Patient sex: F
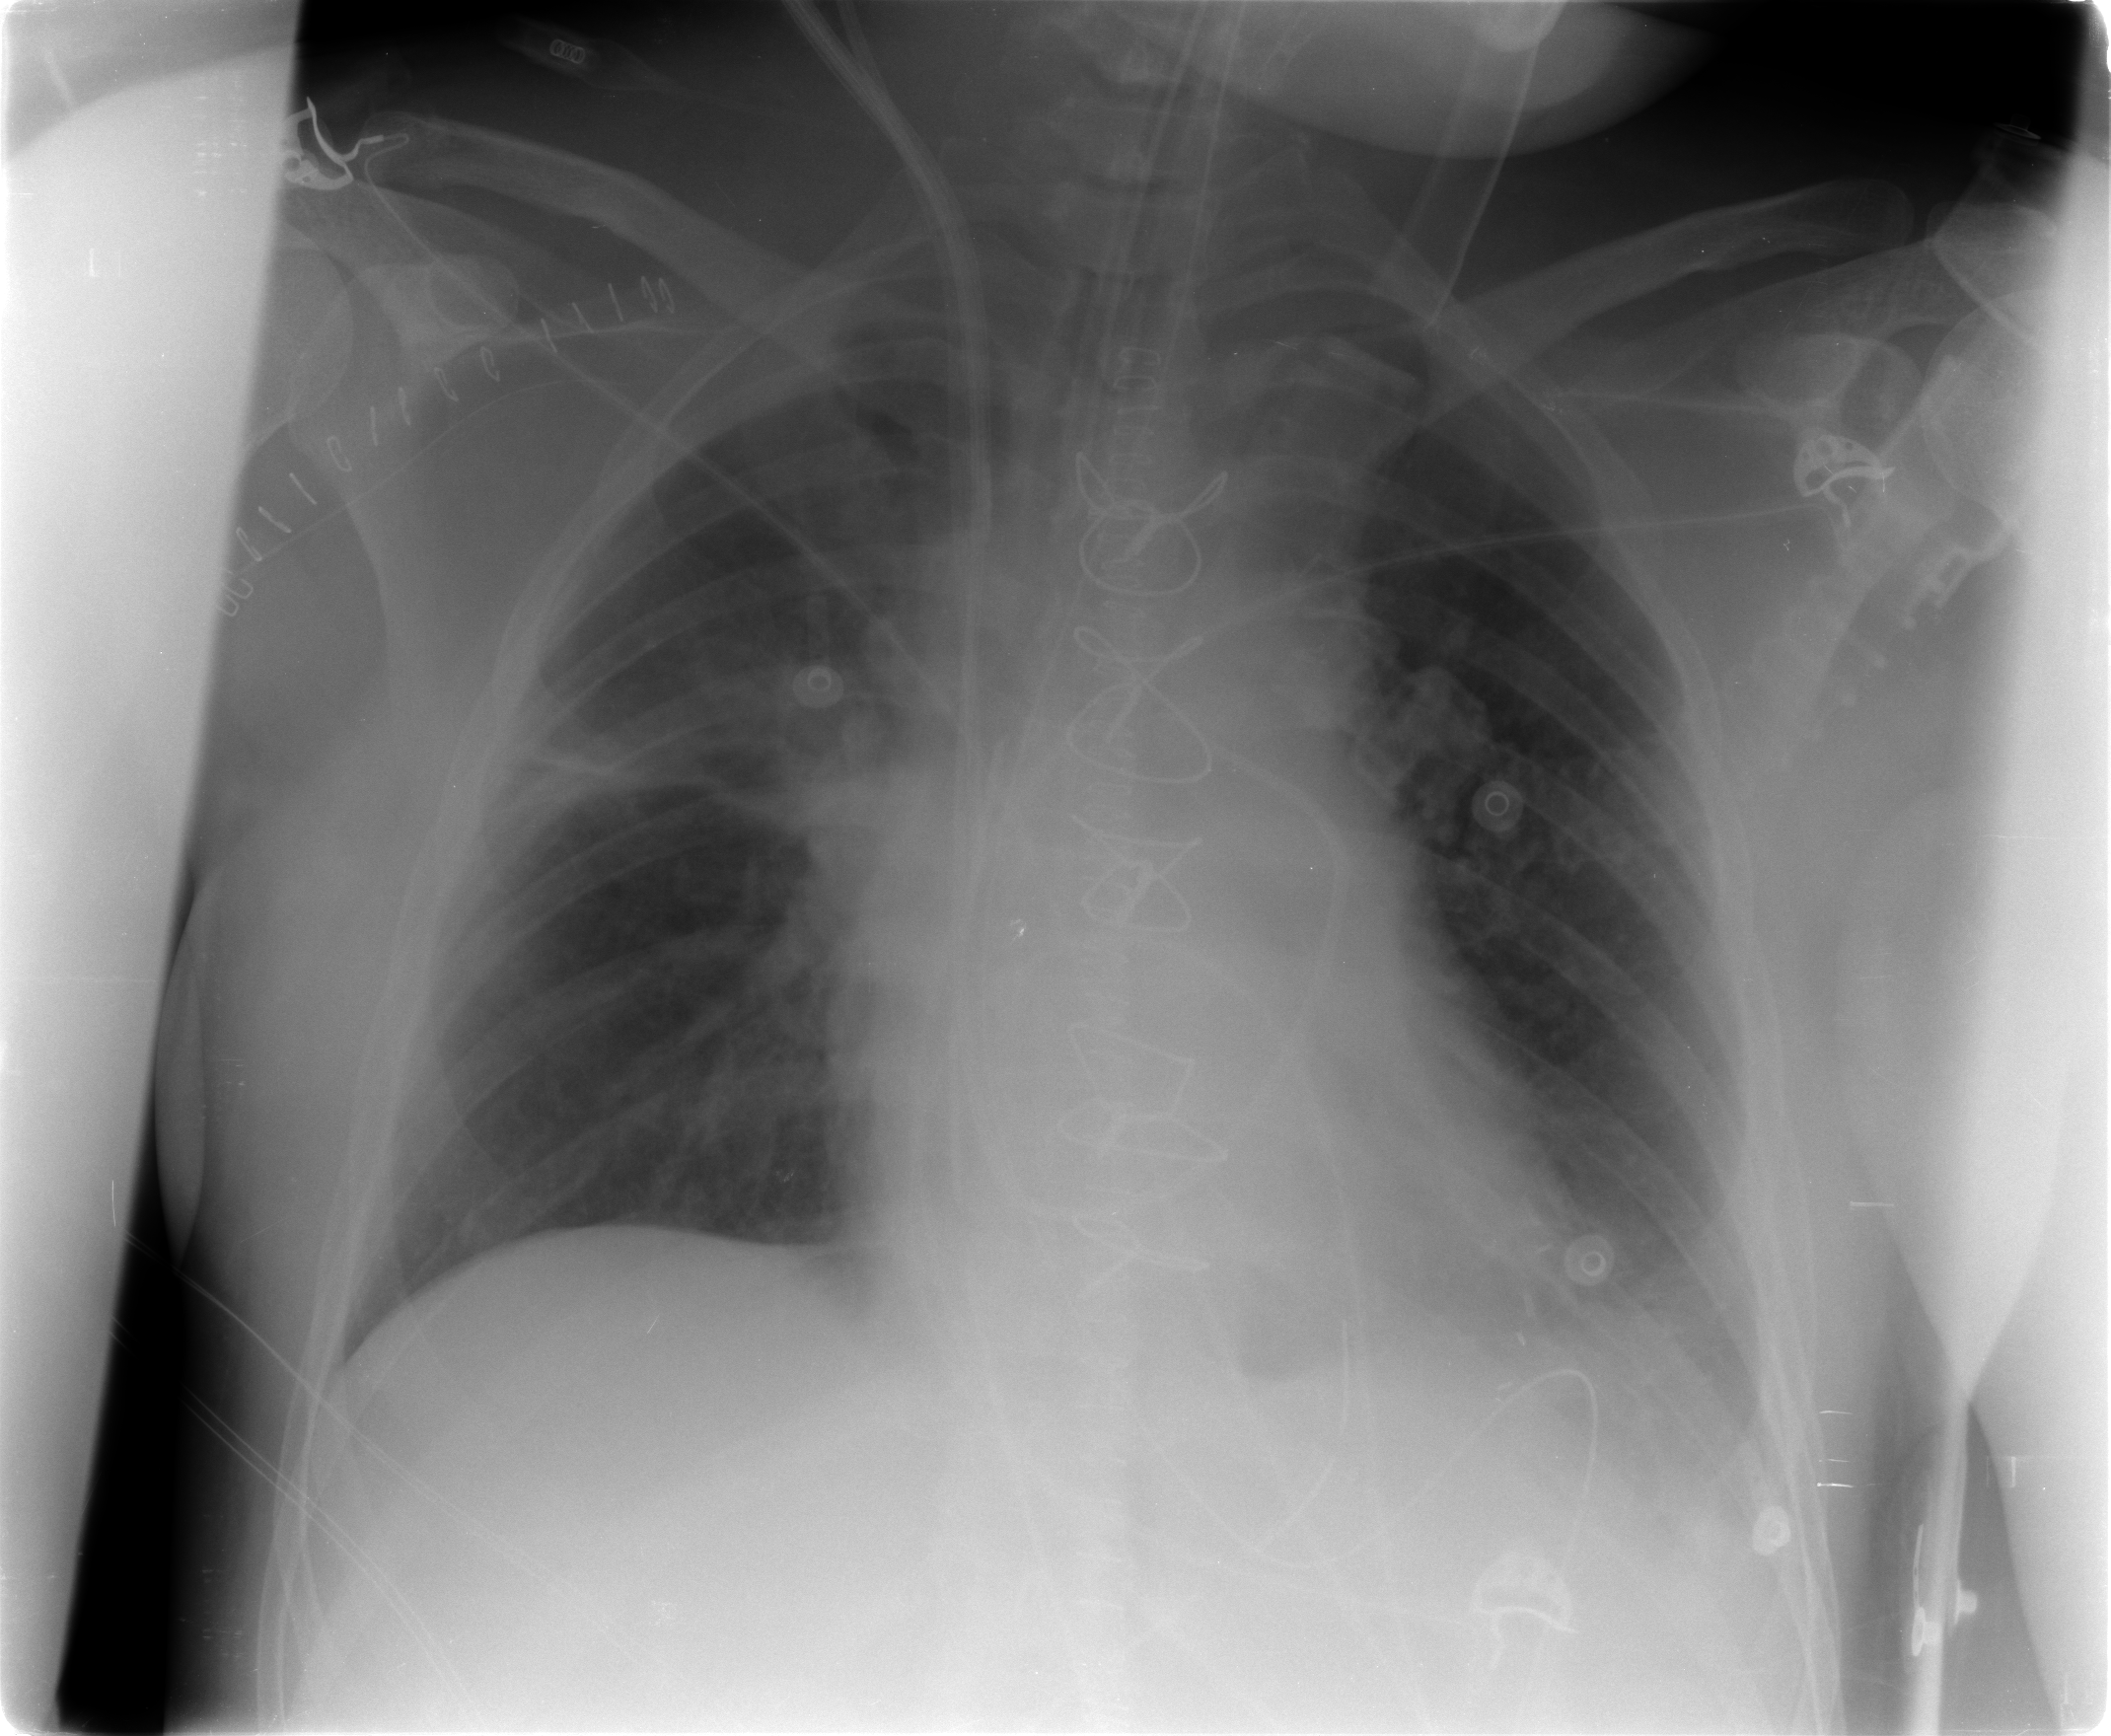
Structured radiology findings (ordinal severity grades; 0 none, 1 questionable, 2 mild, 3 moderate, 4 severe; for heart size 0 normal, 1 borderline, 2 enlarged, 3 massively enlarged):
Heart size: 0
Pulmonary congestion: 2
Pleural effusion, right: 1
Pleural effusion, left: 2
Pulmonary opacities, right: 0
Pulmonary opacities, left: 0
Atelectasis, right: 2
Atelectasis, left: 2